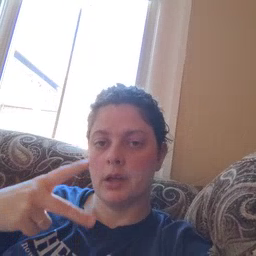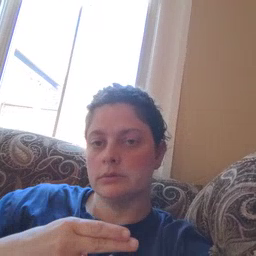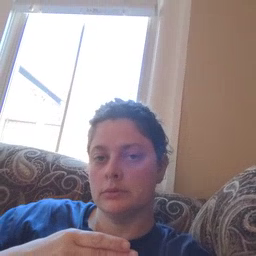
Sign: cut